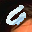
Label: 6